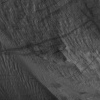
Atmospheric dust classification: not_dusty